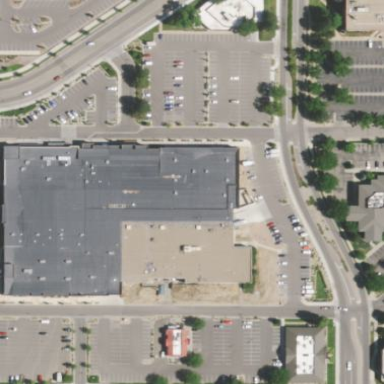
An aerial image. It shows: Retail area.